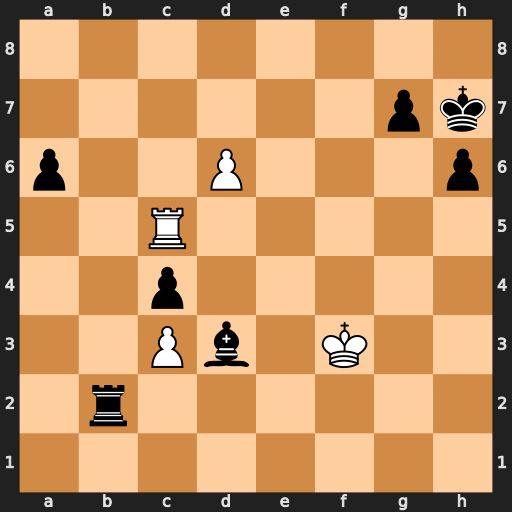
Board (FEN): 8/6pk/p2P3p/2R5/2p5/2Pb1K2/1r6/8
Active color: w
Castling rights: -
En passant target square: -
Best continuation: d7 Rb8 Rc8